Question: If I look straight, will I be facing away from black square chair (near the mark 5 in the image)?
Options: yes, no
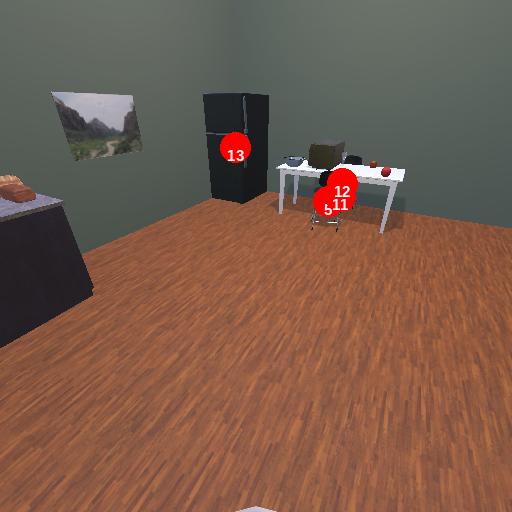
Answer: yes